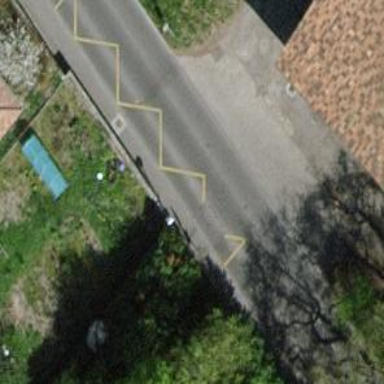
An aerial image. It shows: Unmarked crossing on the road.